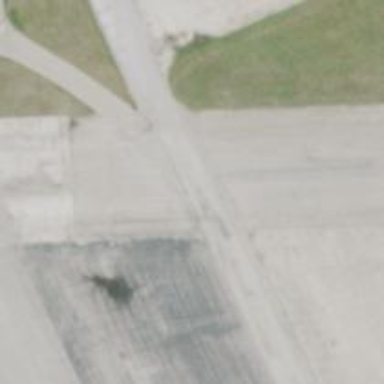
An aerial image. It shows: Image of taxiway at airport.